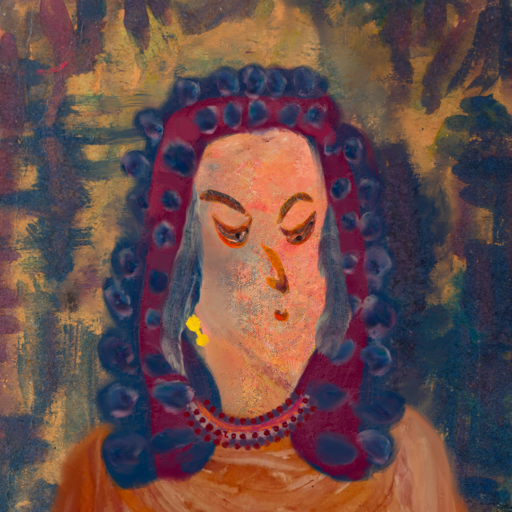
Background: InTheSun, Head And Neck Side: Irani, Face Side: Hypocrite, Bust: Pious_Lady, Hair Side: Hill_Girl, Head Accessory: Blank, Second Necklace: Blank, Necklace: Roy_Bahadur, Baby: Blank